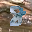
Label: 8